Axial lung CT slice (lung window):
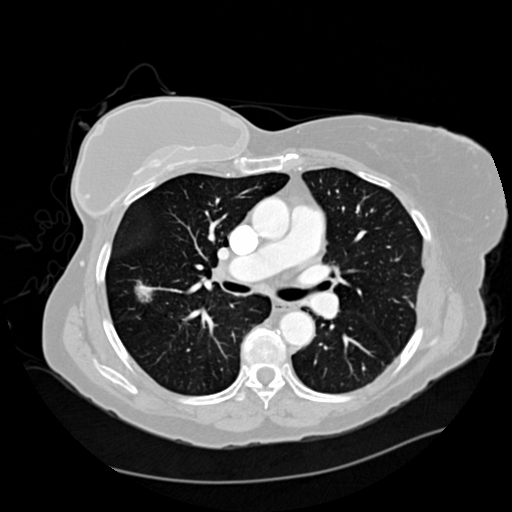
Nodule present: yes
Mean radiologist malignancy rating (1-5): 4